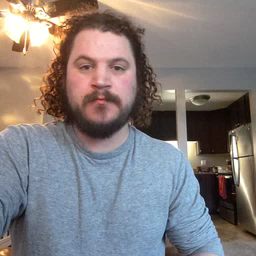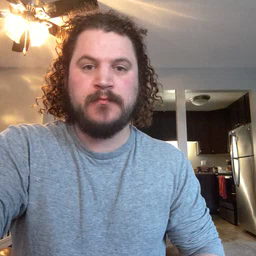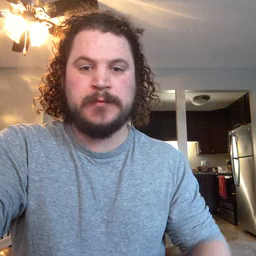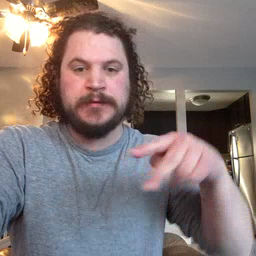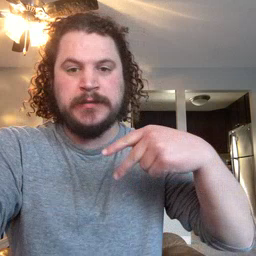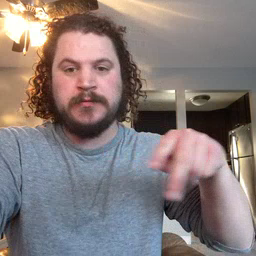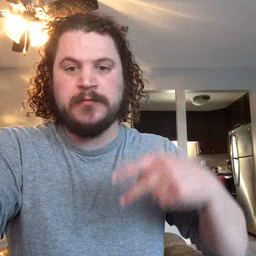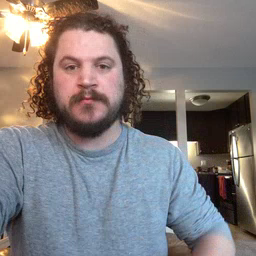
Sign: dance